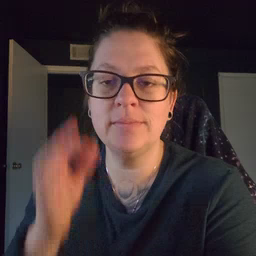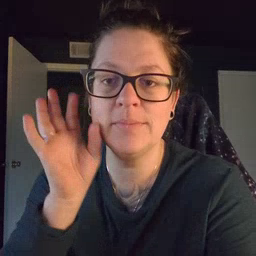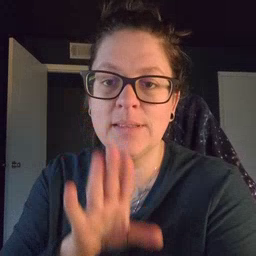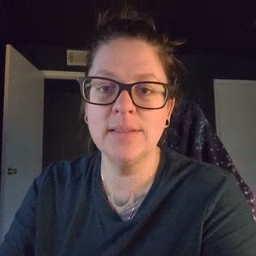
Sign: bee